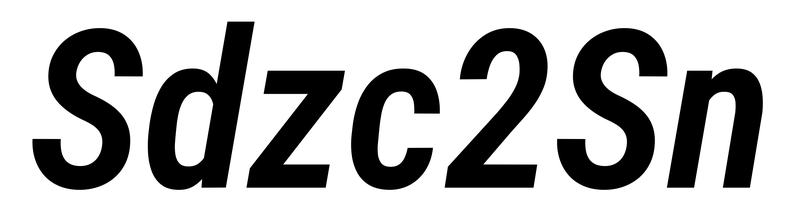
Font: Roboto-Italic_Condensed_SemiBold_Italic